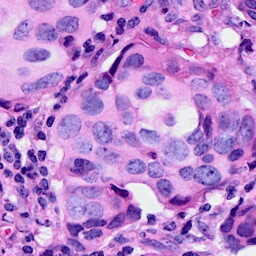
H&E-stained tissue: Breast